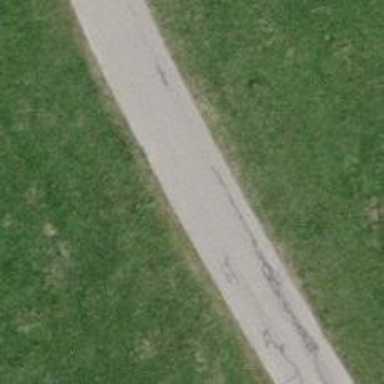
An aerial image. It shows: Unclassified road with asphalt surface.